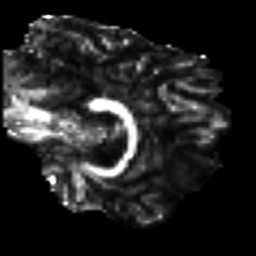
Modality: FA
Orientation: sagittal
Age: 38
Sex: female
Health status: ill
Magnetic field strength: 3 T
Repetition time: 9 s
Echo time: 0.093 s